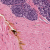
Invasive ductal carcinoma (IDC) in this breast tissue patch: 0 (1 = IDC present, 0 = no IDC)